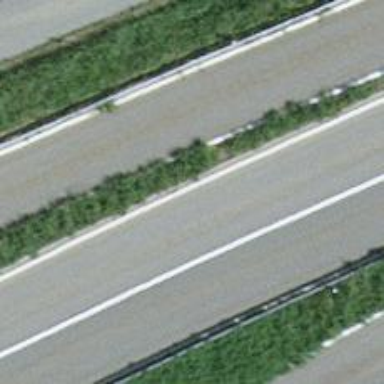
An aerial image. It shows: Asphalt road classified as primary highway.